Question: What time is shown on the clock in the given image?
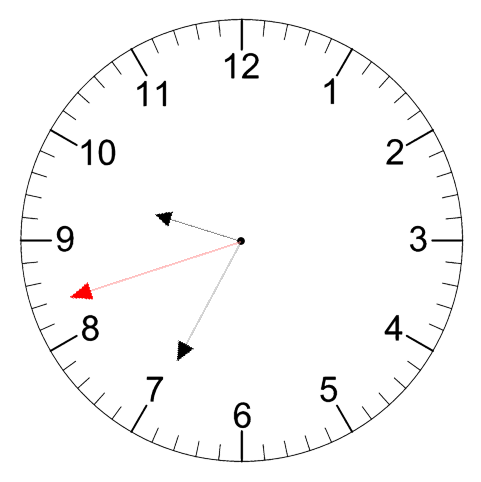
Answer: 09:34:42